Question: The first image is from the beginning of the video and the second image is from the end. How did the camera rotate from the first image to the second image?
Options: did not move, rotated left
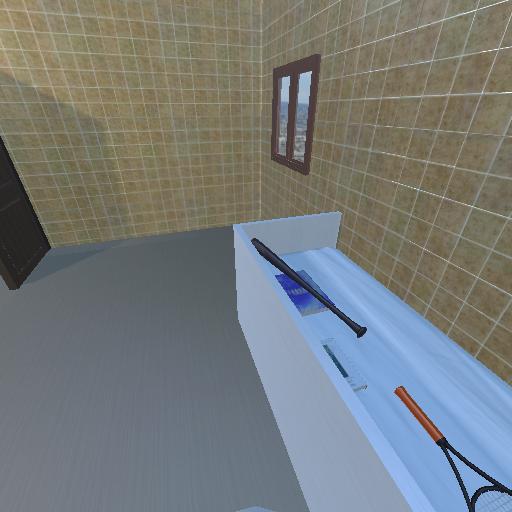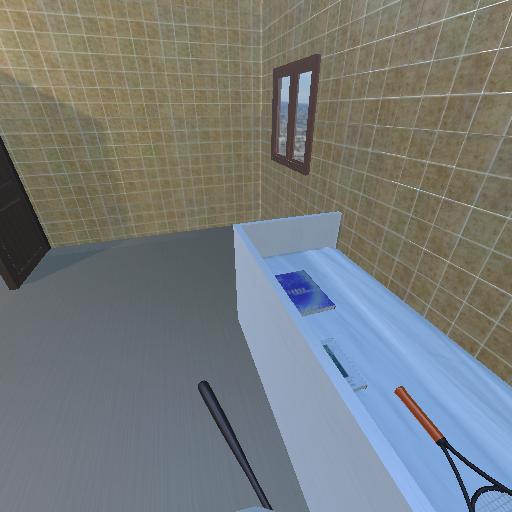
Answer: did not move